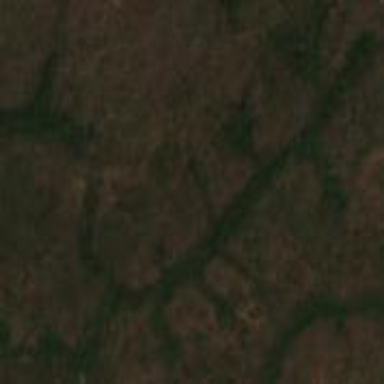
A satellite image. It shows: Forest area.